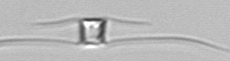
Label: Chaetoceros_danicus